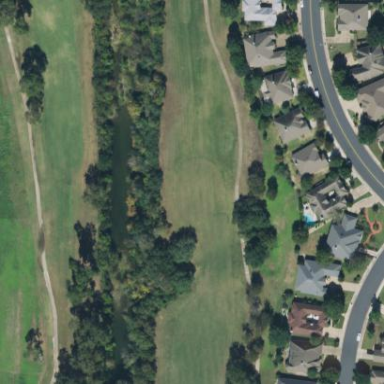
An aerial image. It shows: Golf rough area.